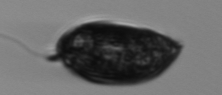
Label: Prorocentrum_micans